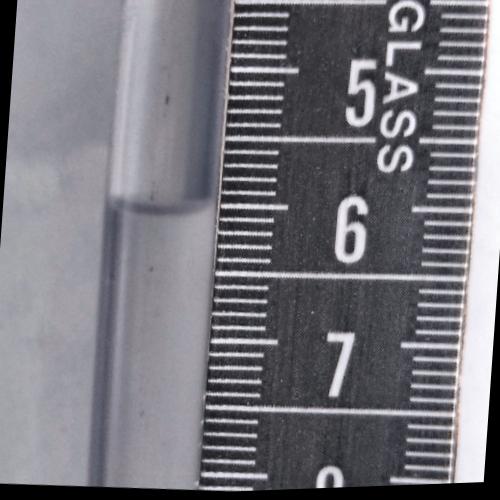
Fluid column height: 6.0 cm